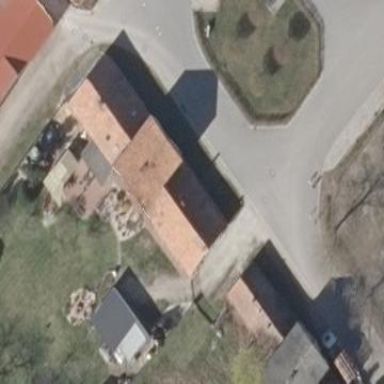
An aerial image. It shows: Simple house.